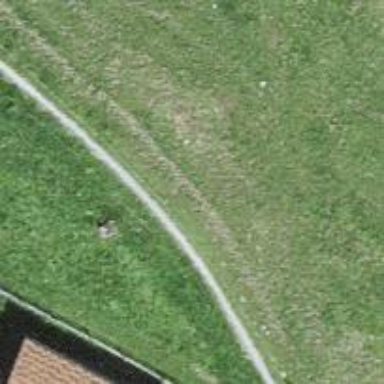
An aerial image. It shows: Unpaved path.